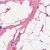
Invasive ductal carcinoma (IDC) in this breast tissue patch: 1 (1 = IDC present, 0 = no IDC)